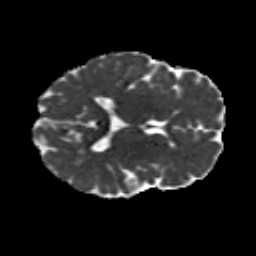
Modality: MD
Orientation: axial
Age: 31
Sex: male
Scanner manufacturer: siemens
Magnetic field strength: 3 T
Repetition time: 8.8 s
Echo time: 0.085 s